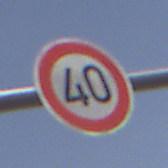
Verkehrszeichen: Geschwindigkeit40
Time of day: Midday
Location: Outdoor (Nature)
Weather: PartlyCloudy
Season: NotSpecified
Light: Natural